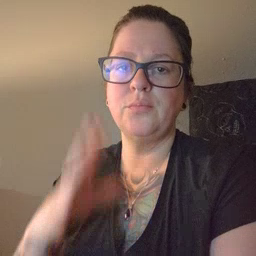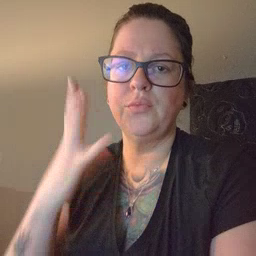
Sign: pretty